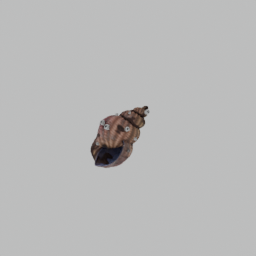
Label: animals